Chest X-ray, PA view. Patient: 29 years old, sex F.
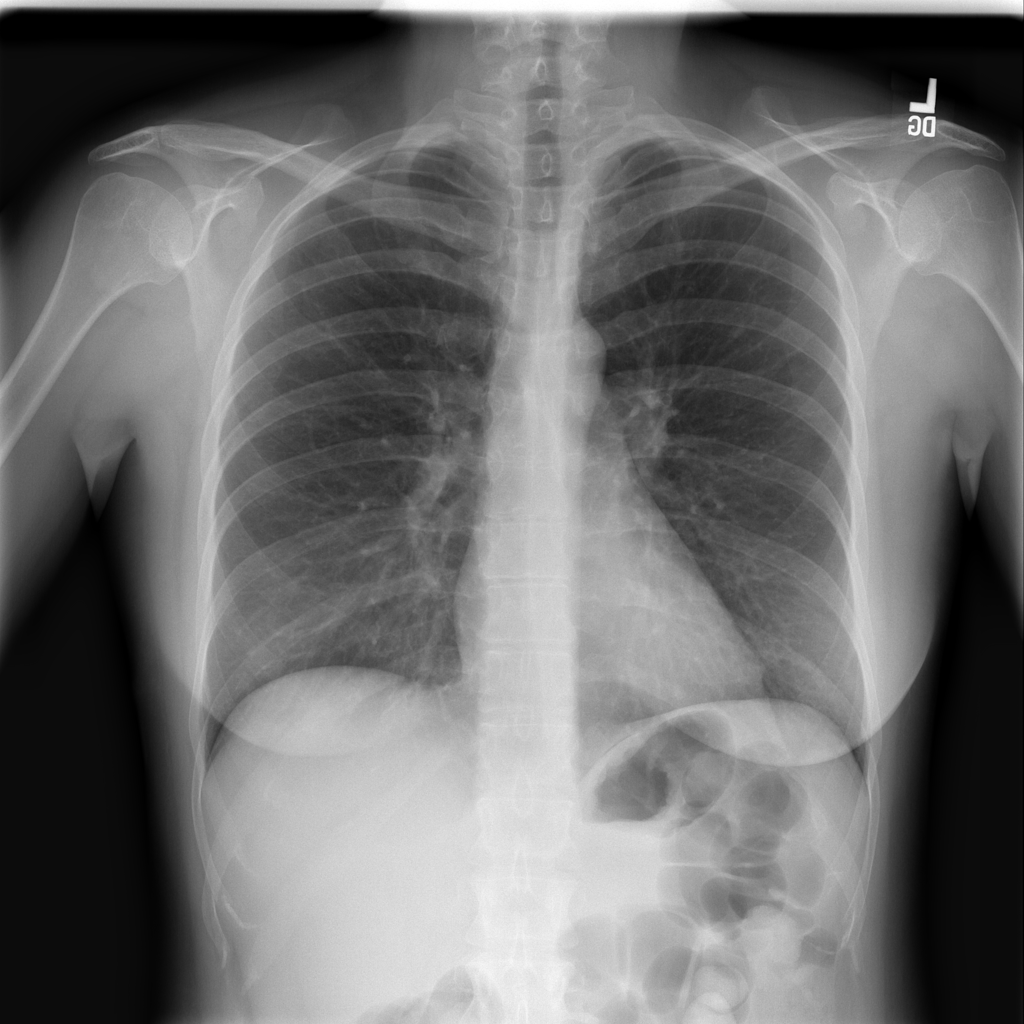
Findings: No Finding